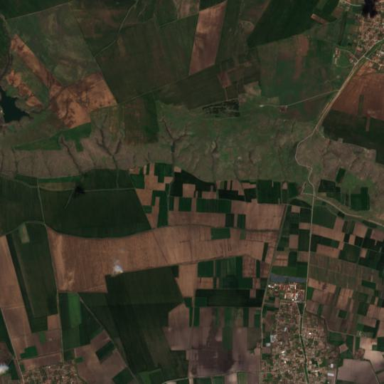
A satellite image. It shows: Picturesque farmland scene.